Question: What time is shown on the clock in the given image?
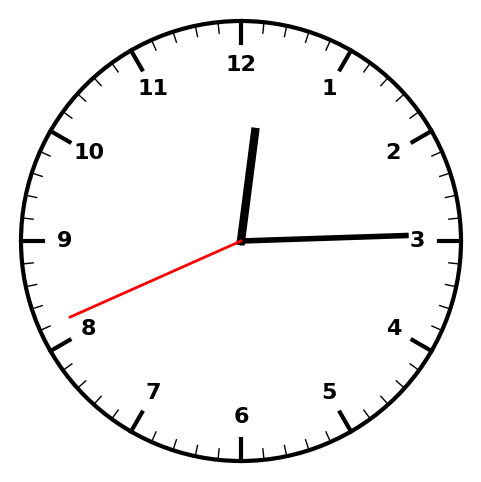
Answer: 12:14:41